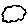
Label: cloud